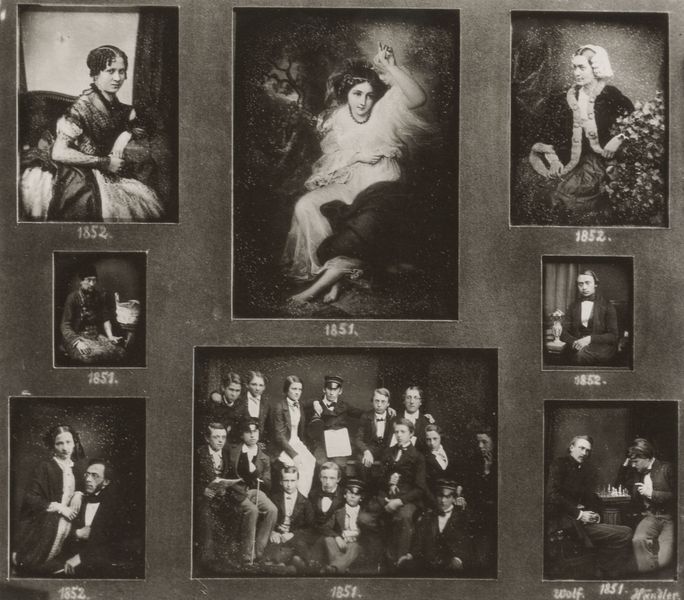
Titel: Daguerreotypientableau Nr. 3 mit Aufnahmen aus den Jahren 1851–1852
Künstler: Deutscher Photograph
Standort: Dresden
Institution: Technische Universität
Schlagwörter: dunkel, gemälde, gruppe, mann, schatten, weiß, frauen, menschen, blumen, damen, frau, frisur, frisuren, grau, haar, hell, licht, männer, profil, schwarz, tisch, dame, haube, rock, alt, wand, rahmen, bildnis, portrait, porträt, familie, kind, paar, kinder, bilder, fotos, russland, tafel, zahlen, bemälde, jahreszahl, collage, galerie, foto, fotografie, spiel, porträts, schwarzweiß, brille, soldat, schach, bildnisse, gruppenbild, portraits, kollage, photo, ehepaar, sammlung, urkunde, hängung, nummeriert, nummerierung, nummern, fotographie, szenen, nummer, acht, kandinsky, münter, klasse, boudoir, katalog, studenten, murnau, gruppenfoto, jahreszahlen, fotografien, photos, fotod, bilderwand, erinnerungen, kinf, album, porträtfoto, burschenschaft, gruppenaufnahme, ahnentafel, warburg, schachspieler, fotoalbum, albumseite, aby warburg, bilderatlas, petersburger hängung, fotografieen, mungen, portrasit, porträtd, einzelaufnahme, 19. jahrhundert, 1890, 1852, spie, 18852, +freai, atelierfotos